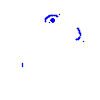
Particle: proton